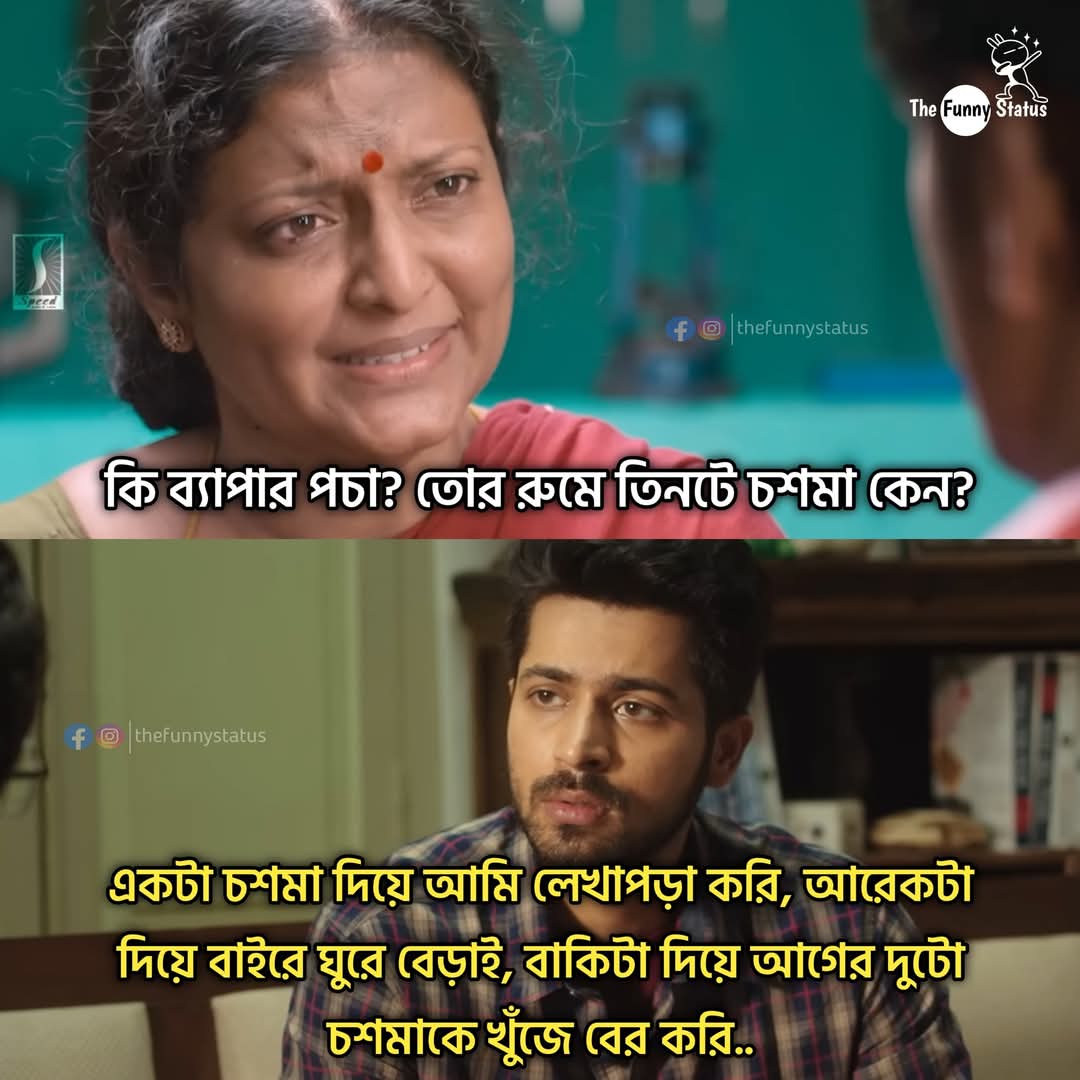
Text: কি ব্যাপার পচা? তোর রুমে তিনটে চশমা কেন?
একটা চশমা দিয়ে আমি লেখাপড়া করি, আরেকটা দিয়ে বাইরে ঘুরে বেড়াই, বাকিটা দিয়ে আগের দুটো চশমাকে খুঁজে বের করি..
Label: Non Hate